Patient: sex F, age 56
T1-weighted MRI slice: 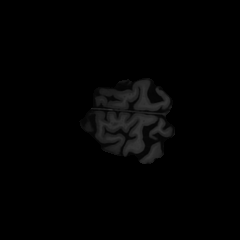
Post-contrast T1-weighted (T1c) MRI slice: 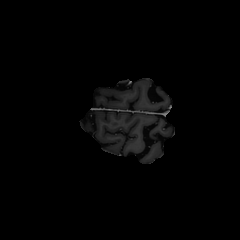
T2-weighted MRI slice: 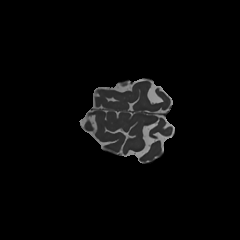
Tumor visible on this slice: no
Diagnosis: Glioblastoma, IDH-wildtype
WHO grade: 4